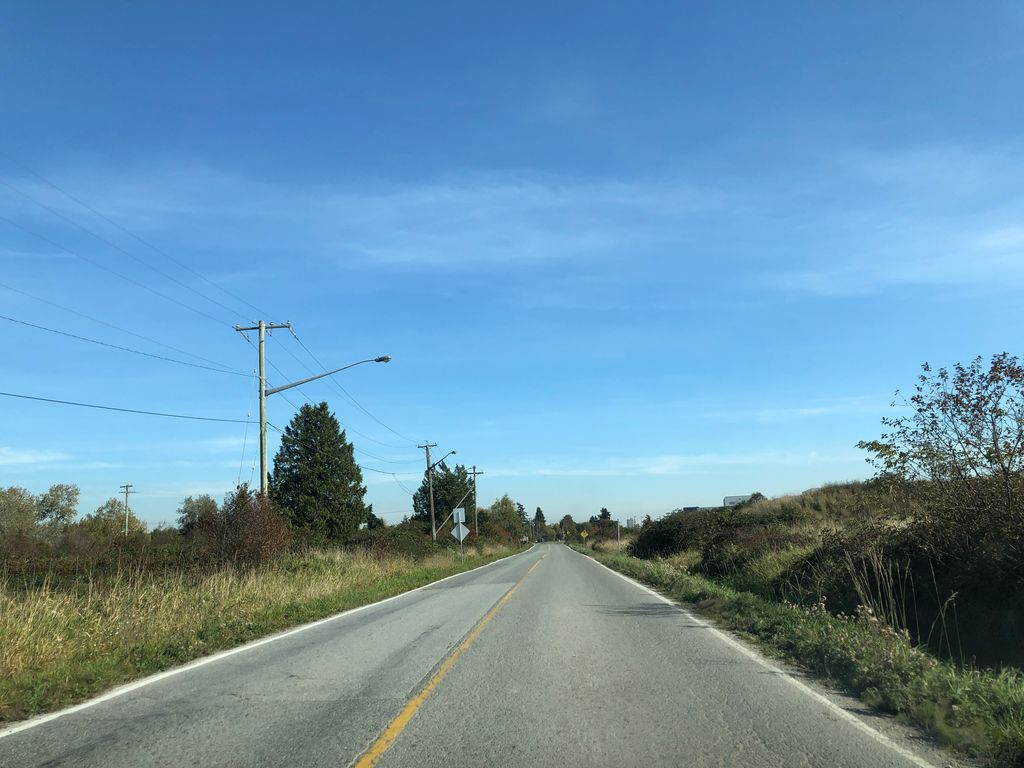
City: vancouver